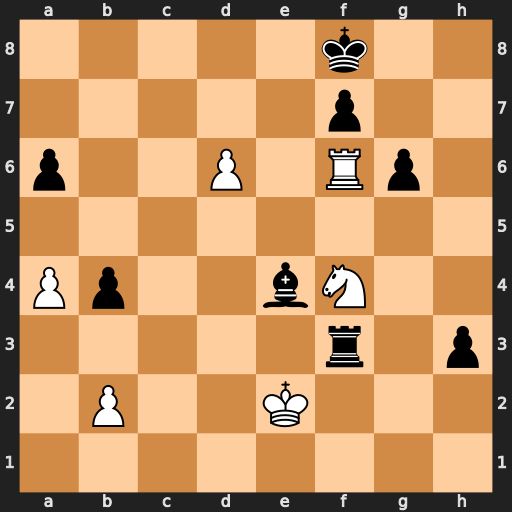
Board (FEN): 5k2/5p2/p2P1Rp1/8/Pp2bN2/5r1p/1P2K3/8
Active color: w
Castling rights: -
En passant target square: -
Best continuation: d7 Ke7 Rxf7+ Kxf7 d8=Q